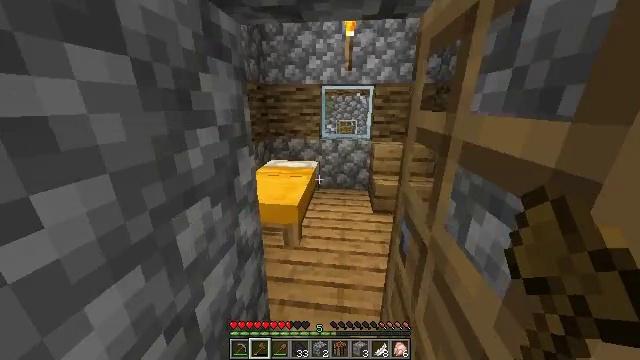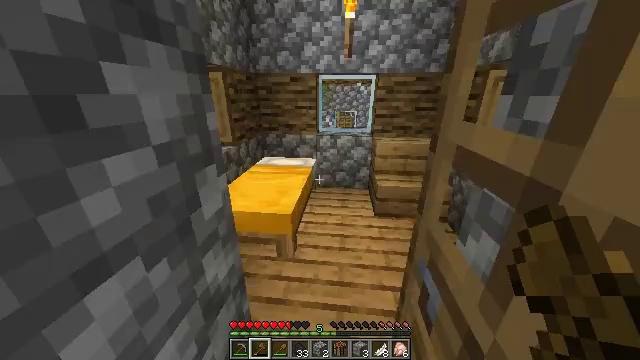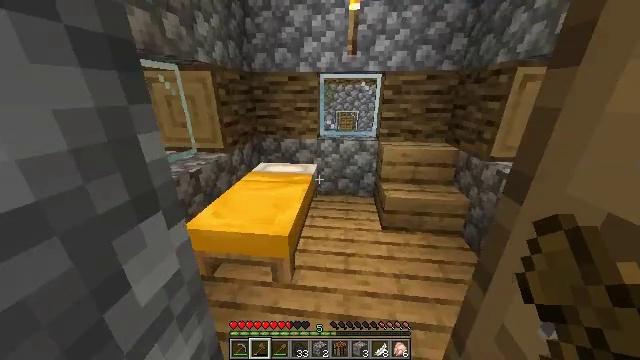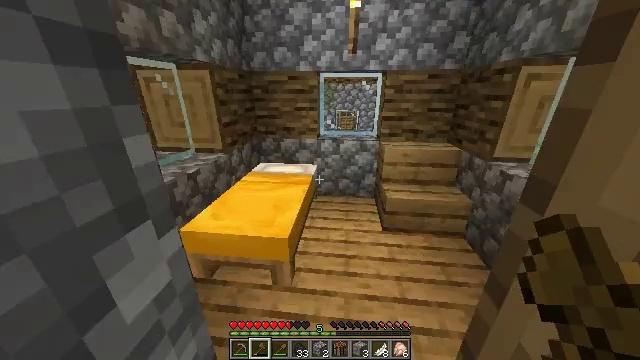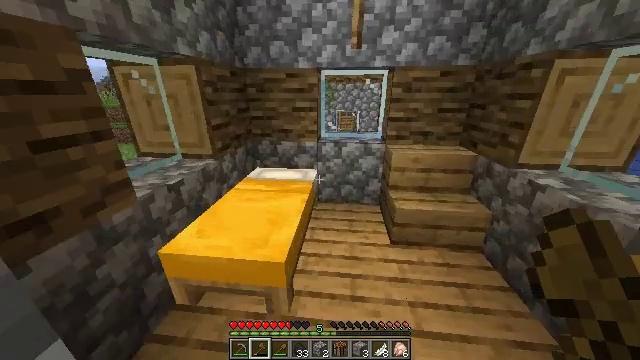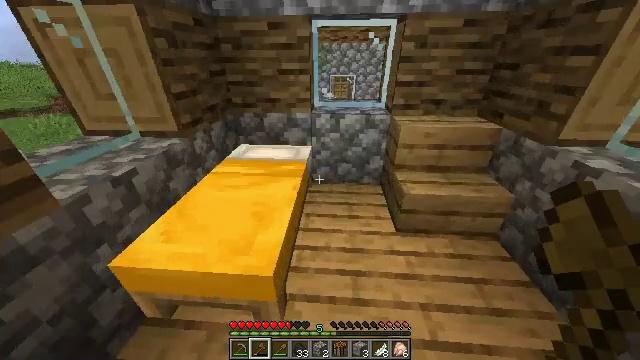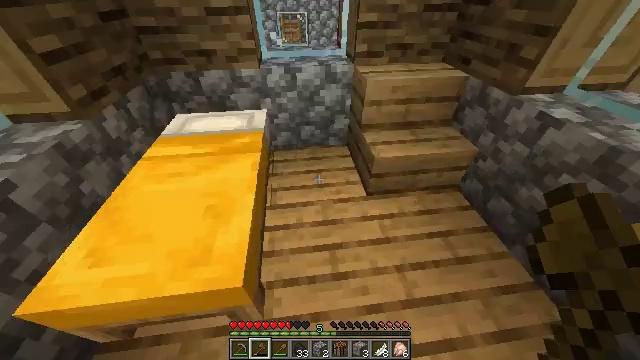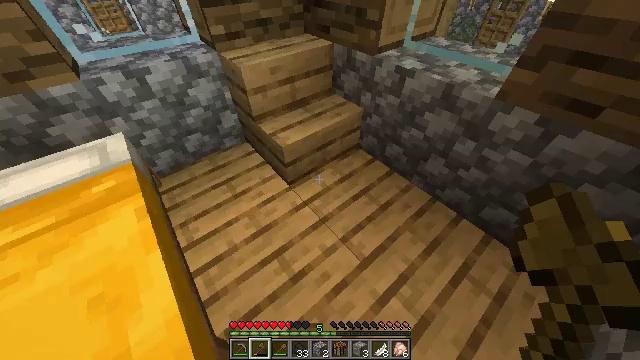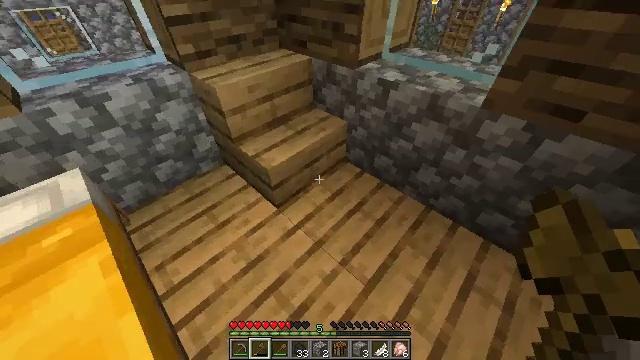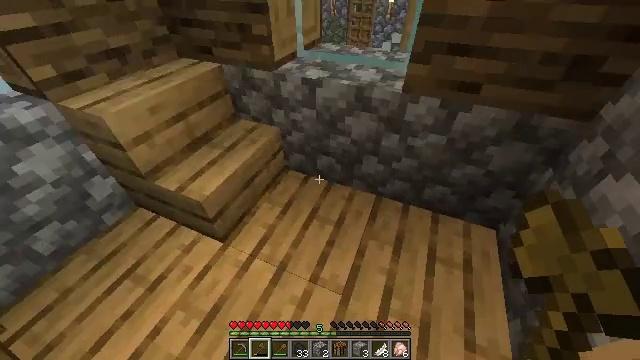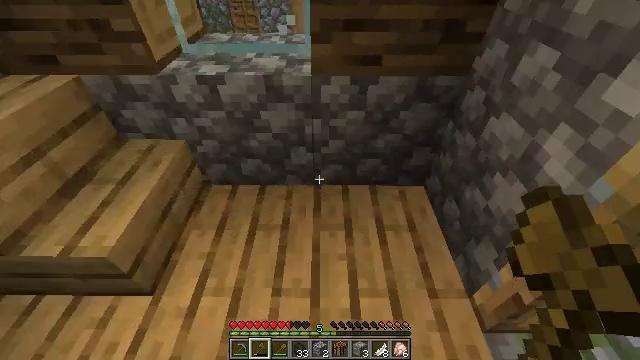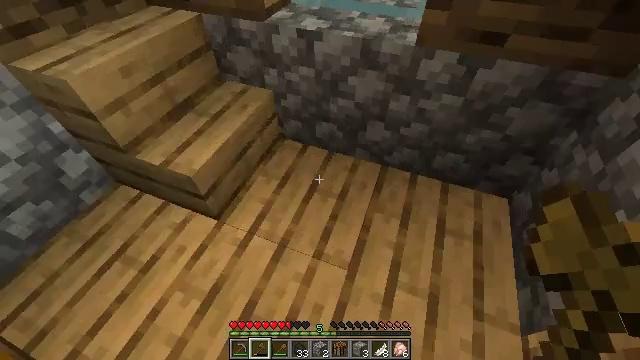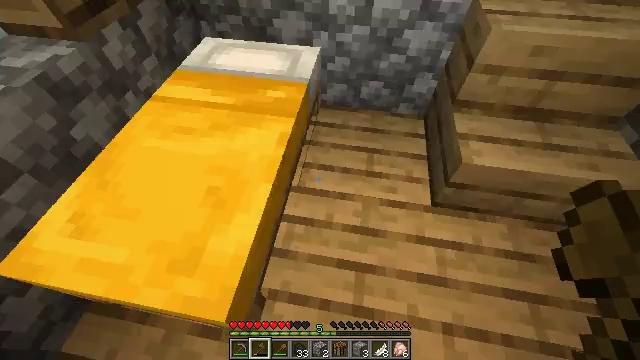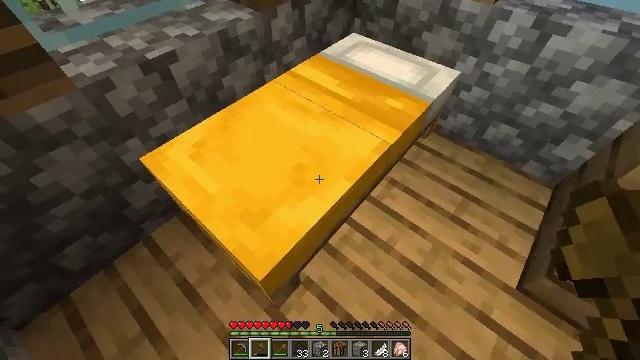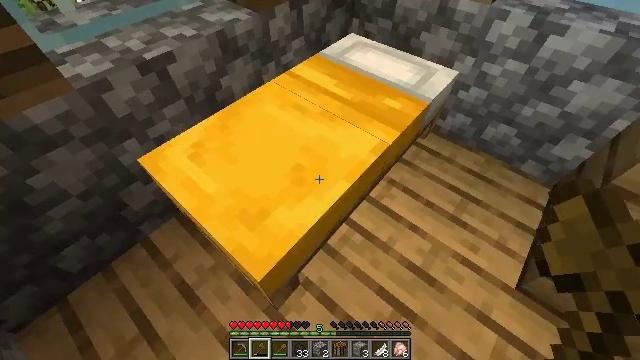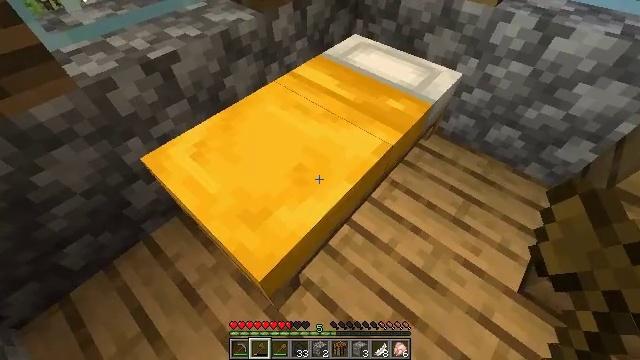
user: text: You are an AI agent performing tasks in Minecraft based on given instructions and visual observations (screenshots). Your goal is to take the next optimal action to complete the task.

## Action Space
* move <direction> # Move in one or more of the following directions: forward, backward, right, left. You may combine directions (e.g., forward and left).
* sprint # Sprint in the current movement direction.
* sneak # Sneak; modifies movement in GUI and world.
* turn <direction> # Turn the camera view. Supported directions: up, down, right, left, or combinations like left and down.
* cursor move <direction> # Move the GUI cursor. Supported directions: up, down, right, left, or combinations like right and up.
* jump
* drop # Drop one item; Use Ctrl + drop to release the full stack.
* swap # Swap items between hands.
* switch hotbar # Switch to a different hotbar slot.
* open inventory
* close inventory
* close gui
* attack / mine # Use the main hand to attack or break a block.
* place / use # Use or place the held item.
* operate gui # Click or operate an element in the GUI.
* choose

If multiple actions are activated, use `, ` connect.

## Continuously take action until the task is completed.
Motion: motion action
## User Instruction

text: Gather the yellow bed by attacking it.
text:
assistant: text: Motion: move forward, sprint, turn down
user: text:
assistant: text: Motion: move forward, sprint
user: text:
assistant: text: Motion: move forward, sprint
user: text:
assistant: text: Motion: move forward, sprint
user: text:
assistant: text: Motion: move forward, sprint, turn right and down
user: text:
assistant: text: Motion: move forward, sprint, turn right and down
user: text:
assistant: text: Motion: turn right and down
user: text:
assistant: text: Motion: turn right and up
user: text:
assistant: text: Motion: turn right and up
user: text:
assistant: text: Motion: turn right and down
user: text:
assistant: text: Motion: turn left and down
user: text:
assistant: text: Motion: turn left and down
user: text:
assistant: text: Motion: turn left and up
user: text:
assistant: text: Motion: no_op
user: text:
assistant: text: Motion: no_op
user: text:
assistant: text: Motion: no_op
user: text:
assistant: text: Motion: turn left and up
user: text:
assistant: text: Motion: turn right and up
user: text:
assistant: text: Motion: turn right and up, attack / mine
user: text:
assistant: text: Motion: attack / mine
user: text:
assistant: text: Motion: attack / mine
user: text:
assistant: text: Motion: attack / mine
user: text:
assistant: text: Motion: attack / mine
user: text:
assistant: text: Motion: attack / mine
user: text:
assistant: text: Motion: attack / mine
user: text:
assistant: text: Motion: attack / mine
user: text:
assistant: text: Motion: attack / mine
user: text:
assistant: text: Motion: attack / mine
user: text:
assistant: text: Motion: attack / mine